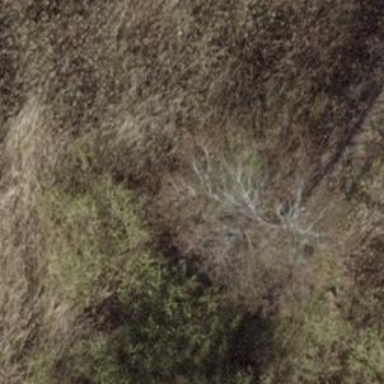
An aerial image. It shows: Single tag "natural: tree."